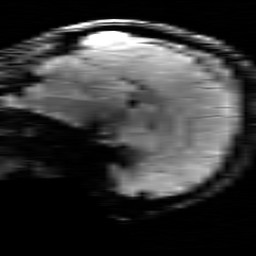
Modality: T2starw
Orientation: sagittal
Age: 21
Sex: male
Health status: healthy
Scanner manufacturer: siemens
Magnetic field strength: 3 T
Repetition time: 0.7 s
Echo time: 0.02 s